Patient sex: M
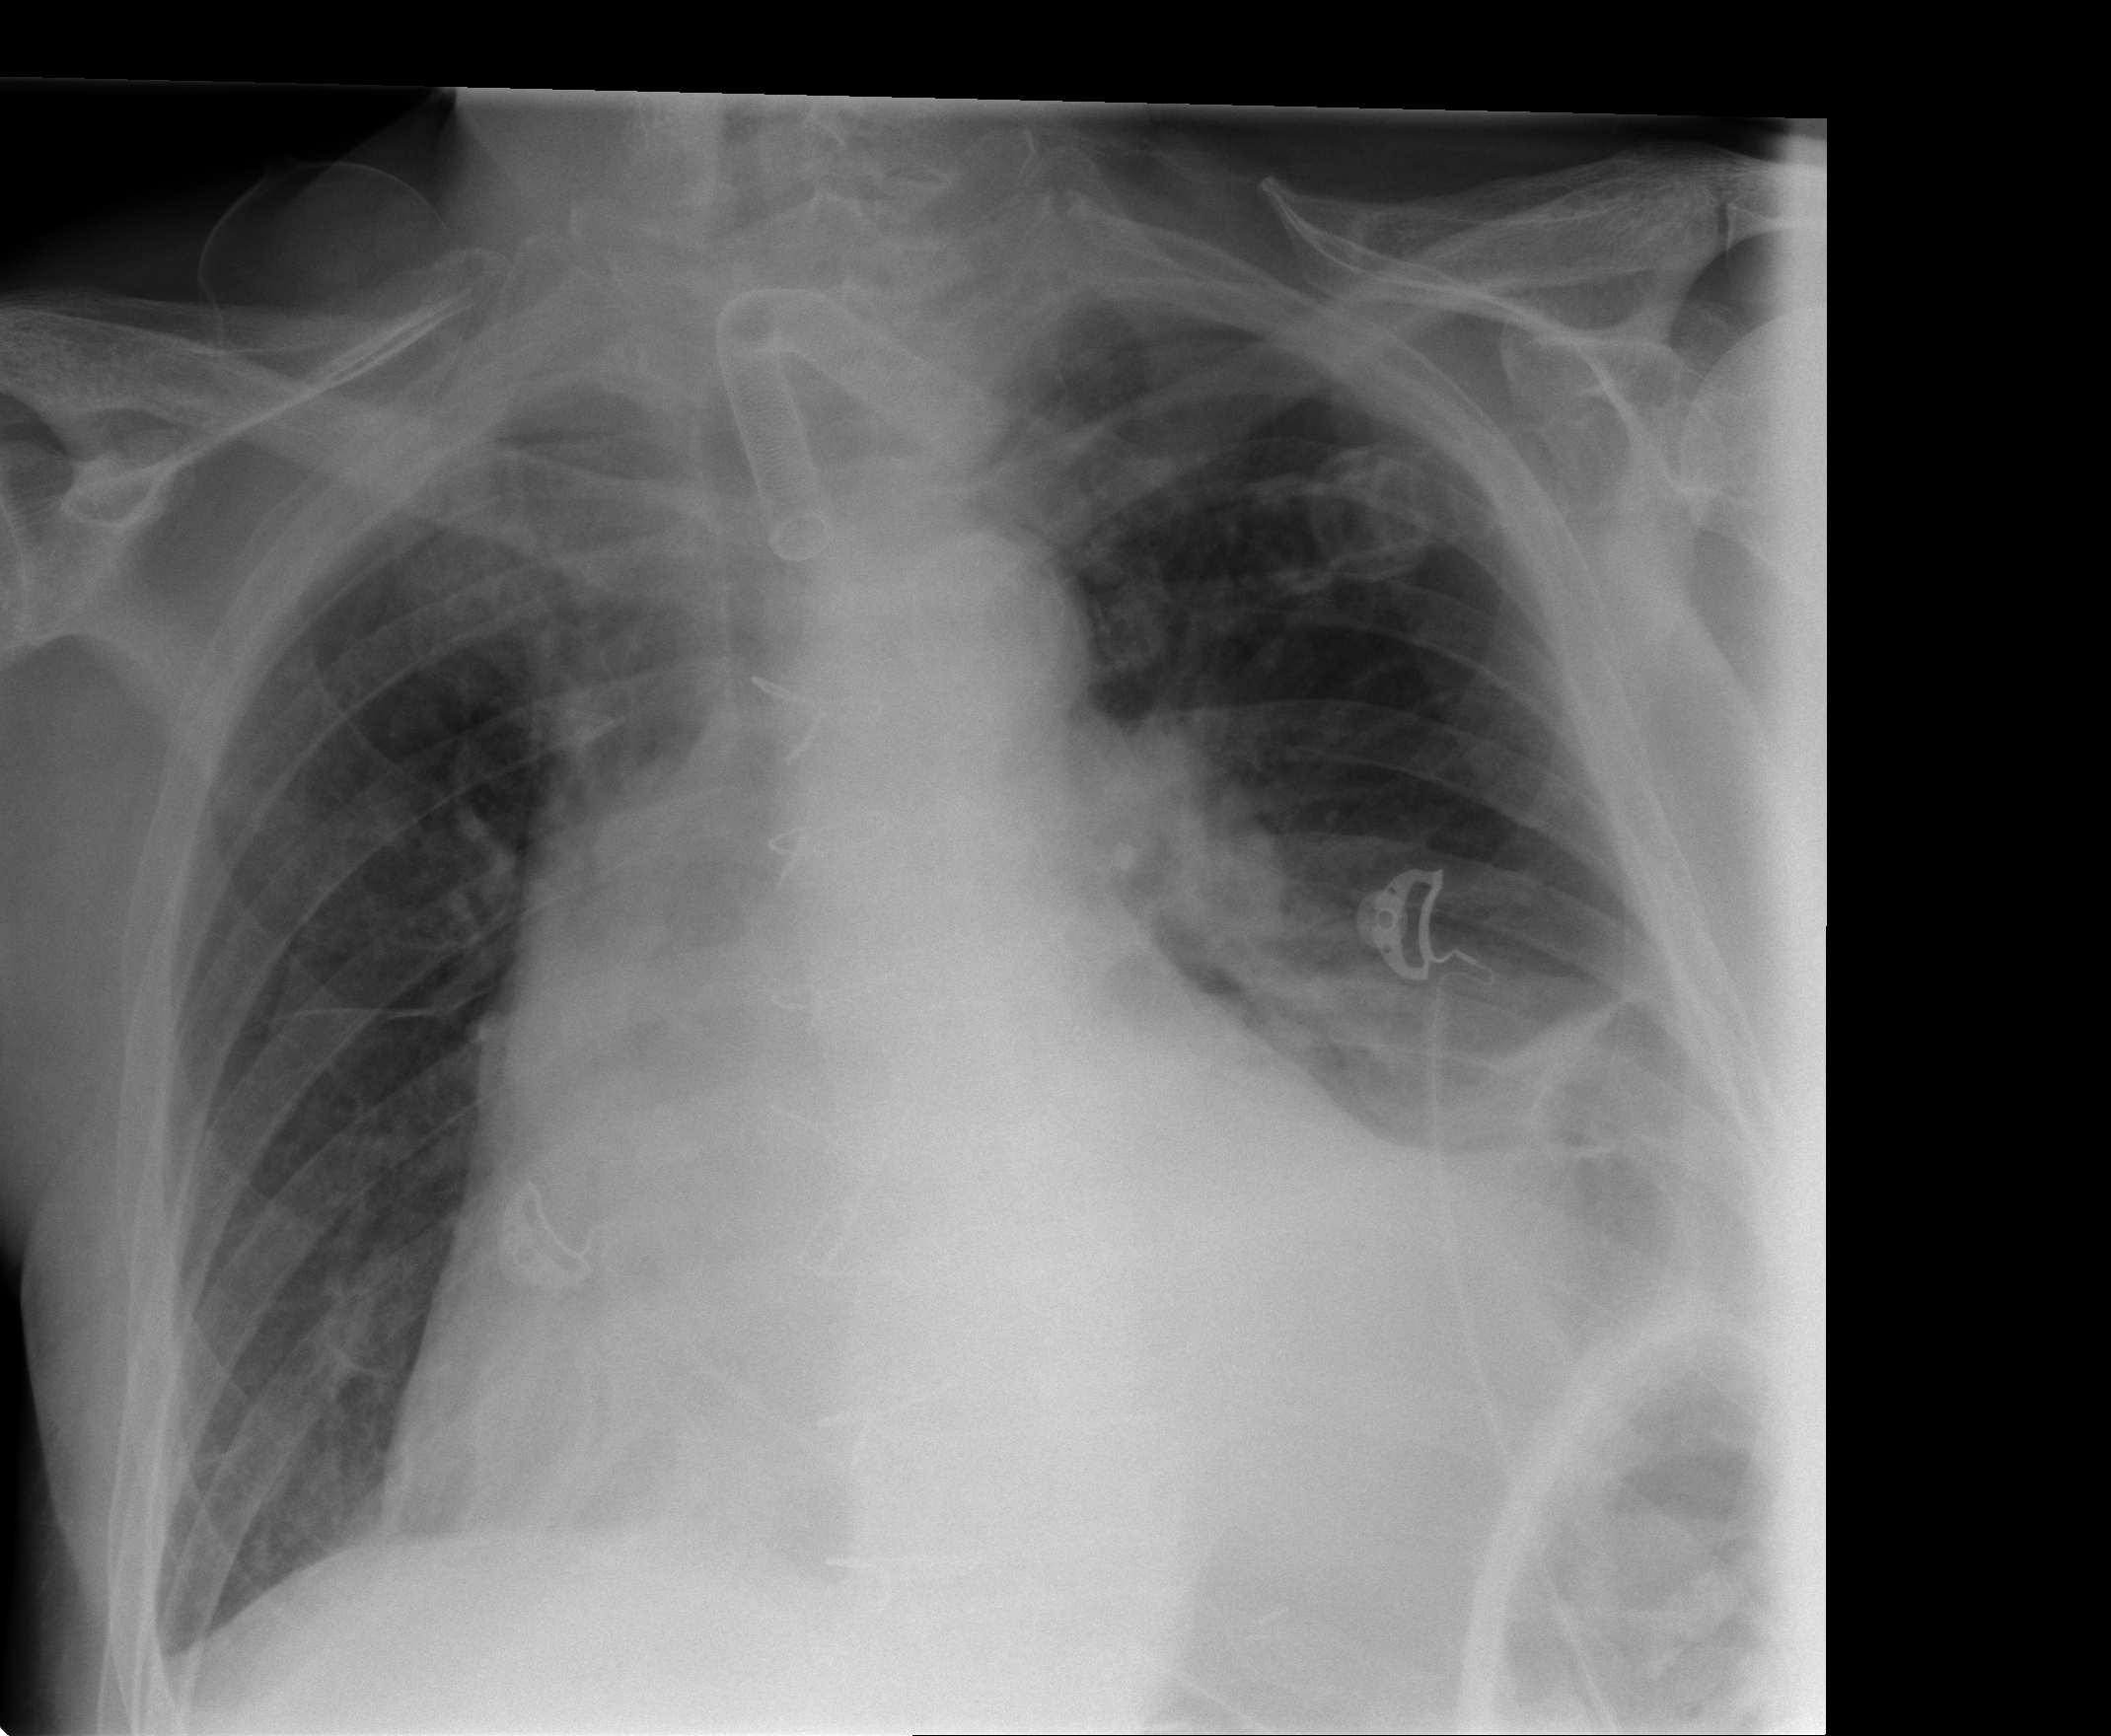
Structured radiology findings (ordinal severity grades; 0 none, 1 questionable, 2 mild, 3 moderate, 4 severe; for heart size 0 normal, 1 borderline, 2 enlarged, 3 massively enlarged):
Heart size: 3
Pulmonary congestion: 0
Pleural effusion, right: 0
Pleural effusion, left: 0
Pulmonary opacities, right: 0
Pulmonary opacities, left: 0
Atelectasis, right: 0
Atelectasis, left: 3